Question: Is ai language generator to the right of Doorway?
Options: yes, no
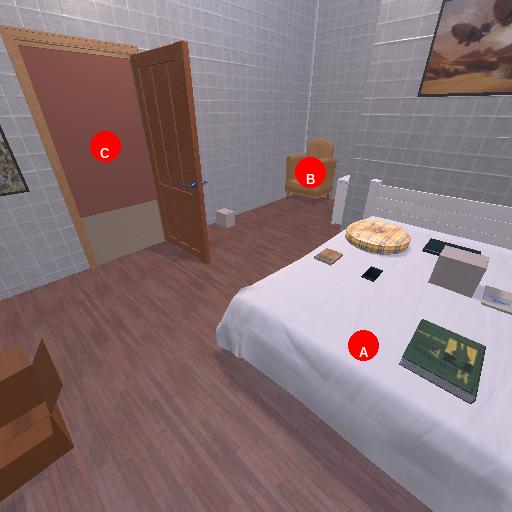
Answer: yes